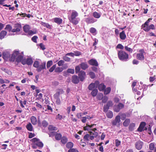
Tumor epithelial tissue: yes
Tumor-associated stroma tissue: yes
Normal tissue: no